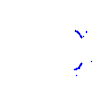
Particle: proton